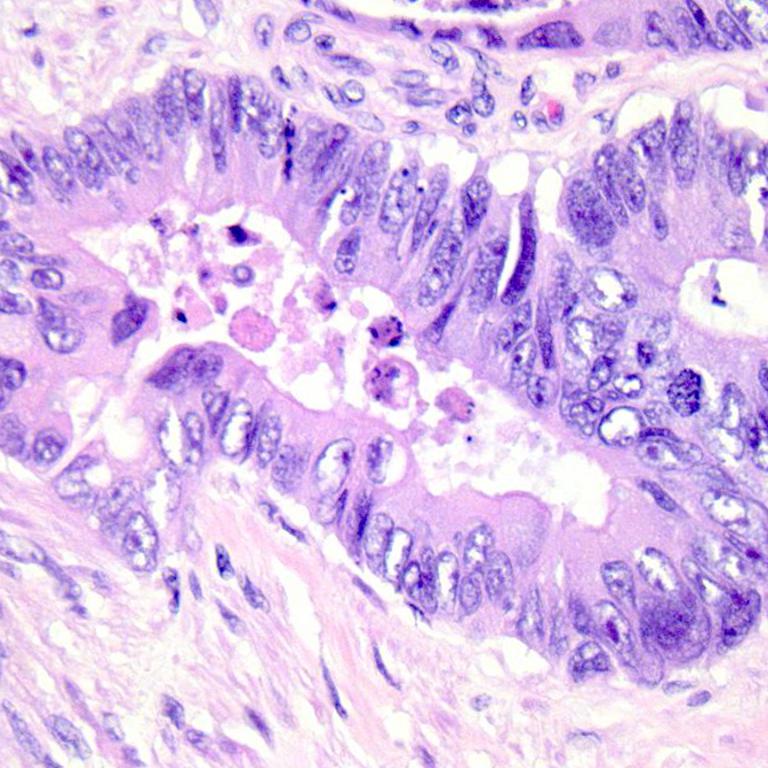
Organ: colon
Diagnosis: adenocarcinomas